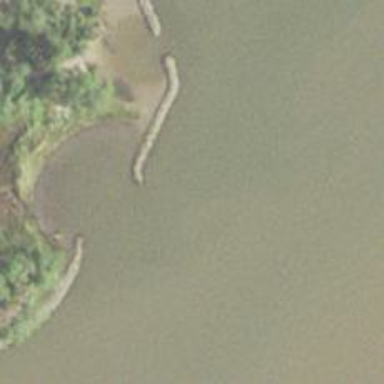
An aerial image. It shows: Breakwater structure.